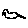
Label: bird